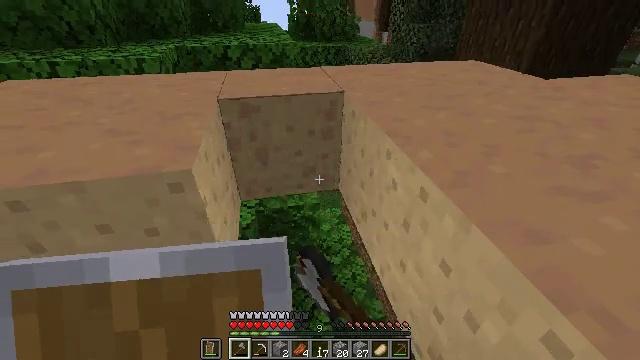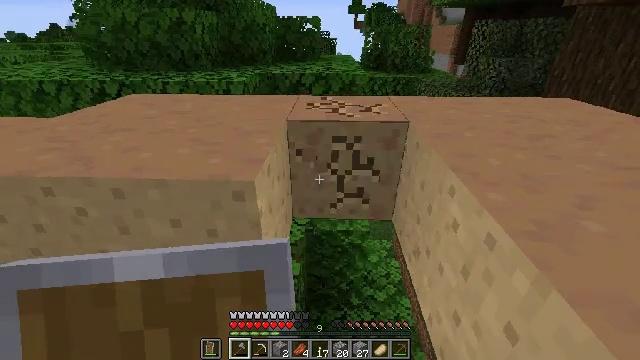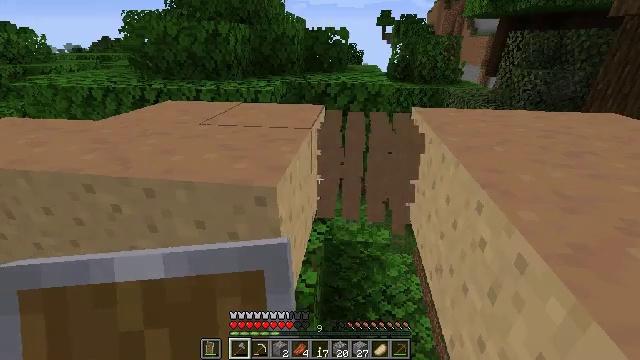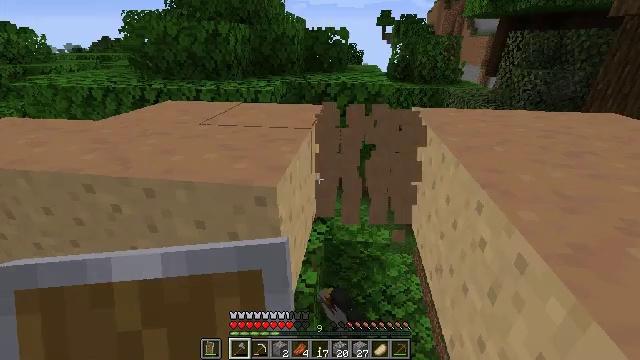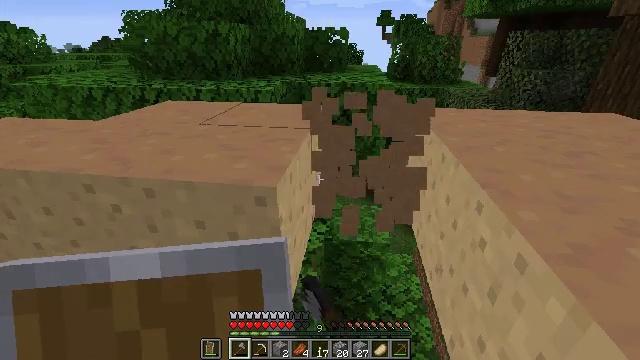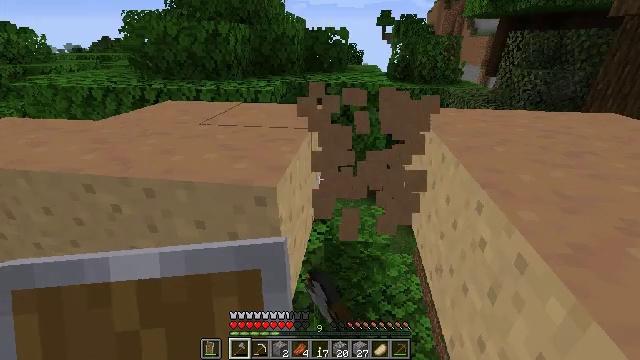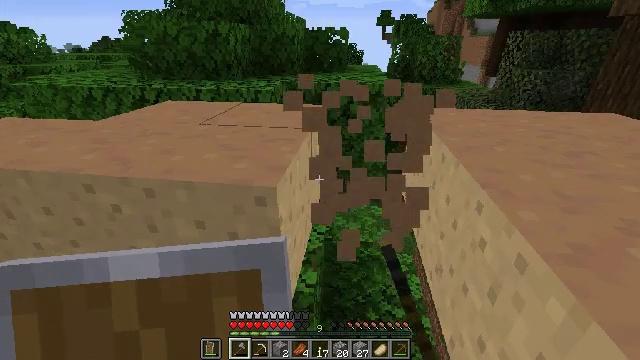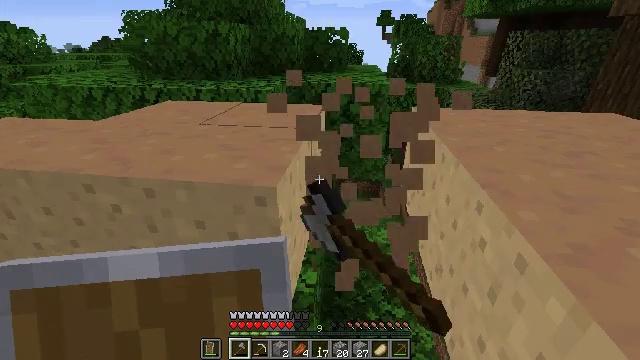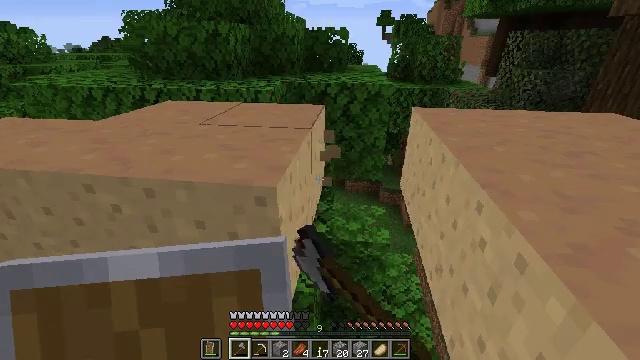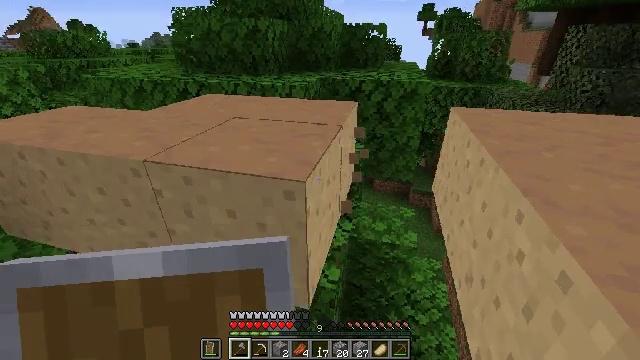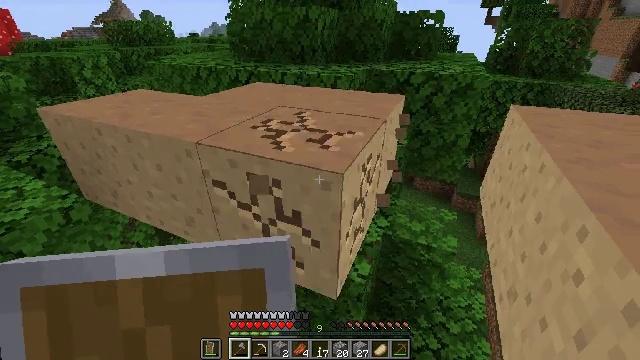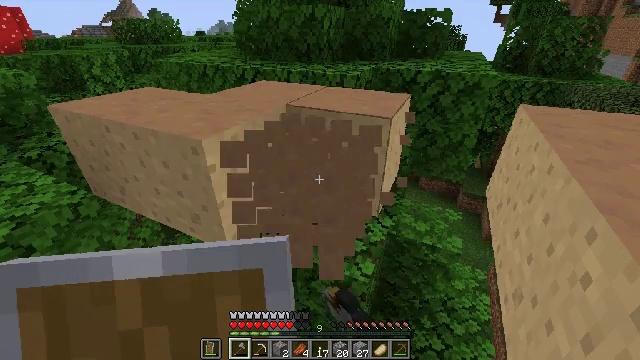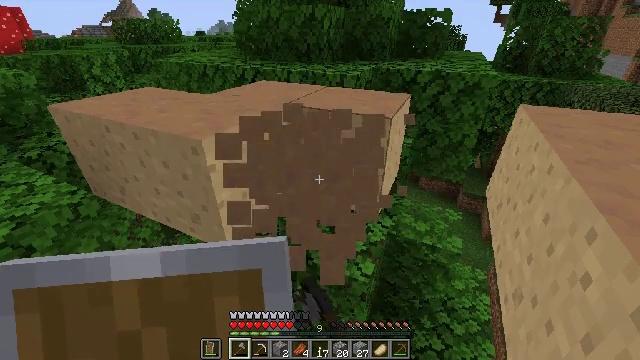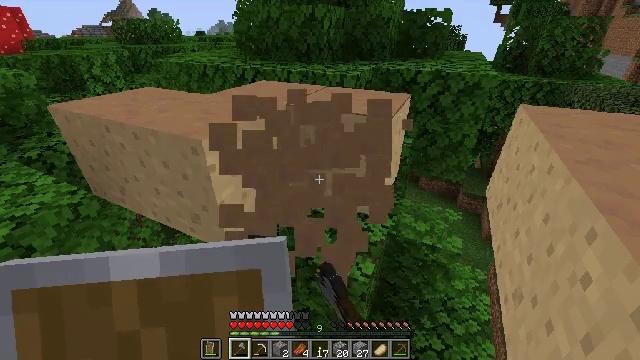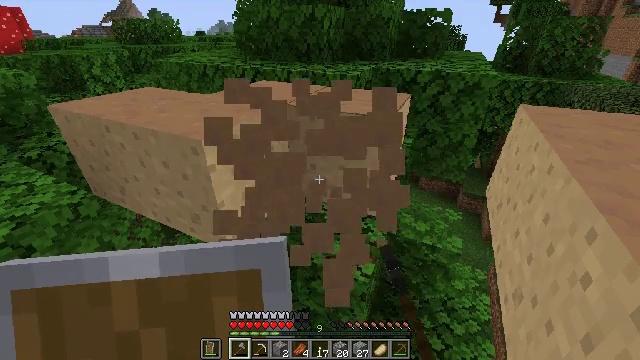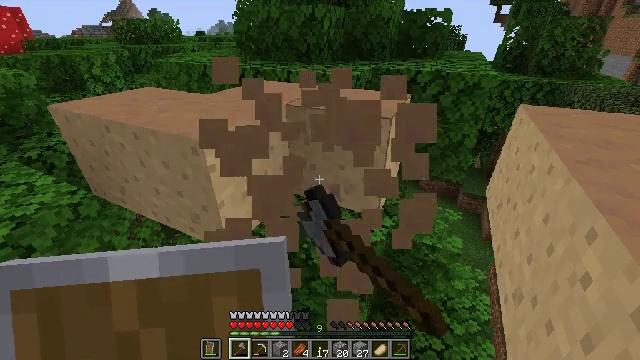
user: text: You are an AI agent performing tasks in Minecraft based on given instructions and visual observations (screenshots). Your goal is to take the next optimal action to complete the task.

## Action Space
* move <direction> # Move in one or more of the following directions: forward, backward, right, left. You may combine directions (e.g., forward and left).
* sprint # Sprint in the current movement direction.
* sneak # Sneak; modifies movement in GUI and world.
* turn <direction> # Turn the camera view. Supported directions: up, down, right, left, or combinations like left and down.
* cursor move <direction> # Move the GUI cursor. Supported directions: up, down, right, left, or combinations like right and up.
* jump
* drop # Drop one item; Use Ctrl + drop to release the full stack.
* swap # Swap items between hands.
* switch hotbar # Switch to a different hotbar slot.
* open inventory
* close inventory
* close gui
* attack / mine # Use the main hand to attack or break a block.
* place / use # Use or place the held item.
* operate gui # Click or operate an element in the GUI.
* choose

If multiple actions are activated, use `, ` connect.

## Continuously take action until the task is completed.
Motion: motion action
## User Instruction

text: Collect parts of the brown mushroom block.
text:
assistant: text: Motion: turn left and up, attack / mine
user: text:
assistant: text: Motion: turn left and up, attack / mine
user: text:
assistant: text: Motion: attack / mine
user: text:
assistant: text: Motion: attack / mine
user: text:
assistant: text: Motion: attack / mine
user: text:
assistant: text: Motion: attack / mine
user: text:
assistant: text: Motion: attack / mine
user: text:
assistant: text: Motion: attack / mine
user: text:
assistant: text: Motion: turn left, attack / mine
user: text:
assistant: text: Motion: turn left and down, attack / mine
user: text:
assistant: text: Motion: turn left, attack / mine
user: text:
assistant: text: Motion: attack / mine
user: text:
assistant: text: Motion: attack / mine
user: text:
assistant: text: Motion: attack / mine
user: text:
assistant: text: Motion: attack / mine
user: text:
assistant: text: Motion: attack / mine
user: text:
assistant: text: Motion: attack / mine
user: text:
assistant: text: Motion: turn right and up, attack / mine
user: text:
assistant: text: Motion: turn right and up, attack / mine
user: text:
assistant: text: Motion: attack / mine
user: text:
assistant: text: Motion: attack / mine
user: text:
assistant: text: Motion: turn left, attack / mine
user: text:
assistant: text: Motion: turn left, attack / mine
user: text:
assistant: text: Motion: turn left, attack / mine
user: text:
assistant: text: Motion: turn left, attack / mine
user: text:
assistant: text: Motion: turn left, attack / mine
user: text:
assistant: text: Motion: attack / mine
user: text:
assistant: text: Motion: turn left, attack / mine
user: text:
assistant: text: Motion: turn left, attack / mine
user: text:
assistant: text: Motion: attack / mine